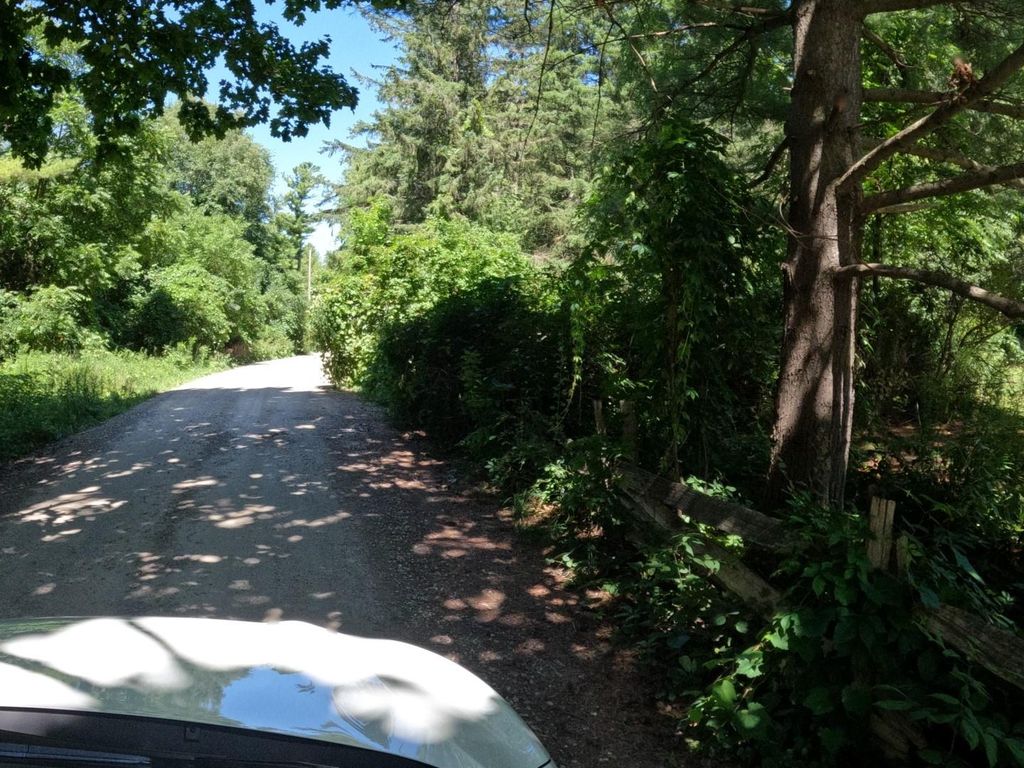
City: kitchener-waterloo